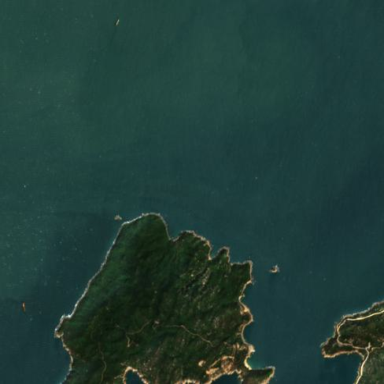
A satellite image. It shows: Breathtaking coastline.